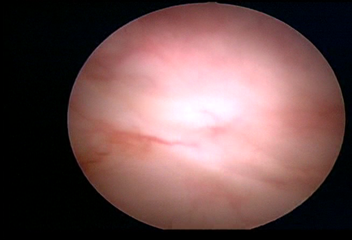
Modality: WLC
Class: Normal mucosa
Bladder cancer association: No